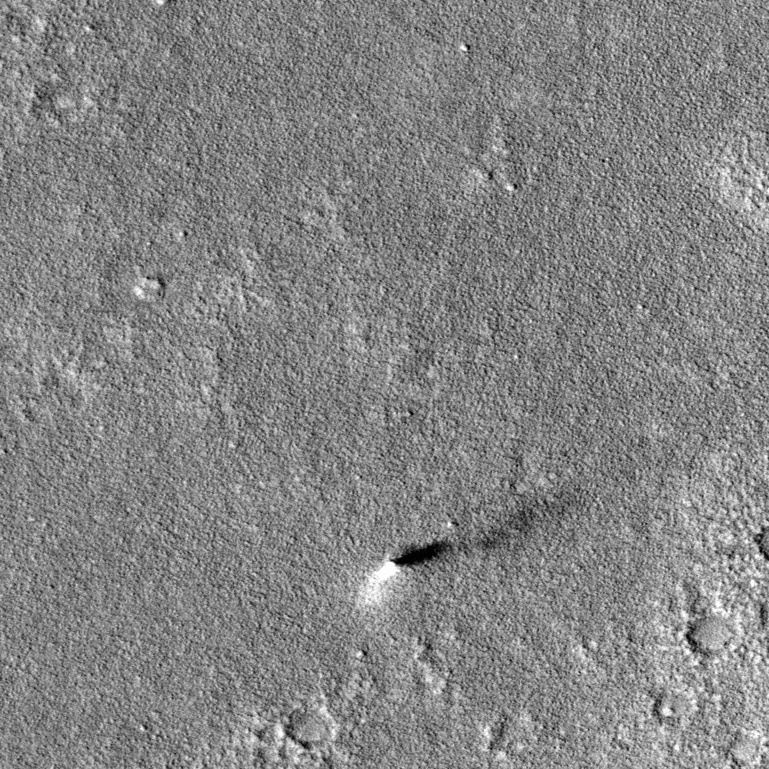
Label: dustdevil